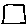
Label: square